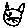
Label: cat